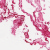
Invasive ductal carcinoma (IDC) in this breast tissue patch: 0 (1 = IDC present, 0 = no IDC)